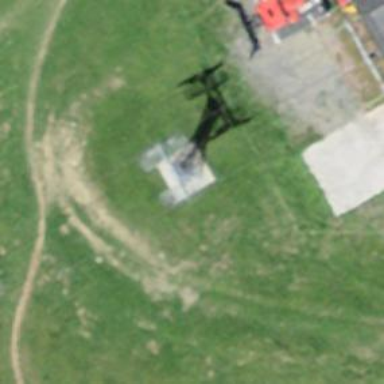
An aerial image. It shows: Pylon used for aerialway.